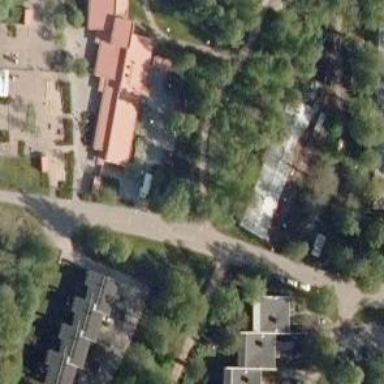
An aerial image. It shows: Asphalt cycleway.